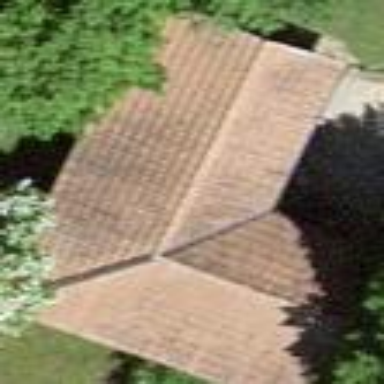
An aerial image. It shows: Stable building.